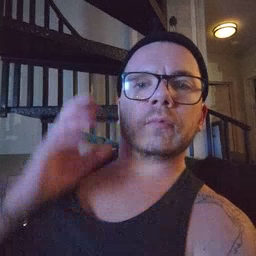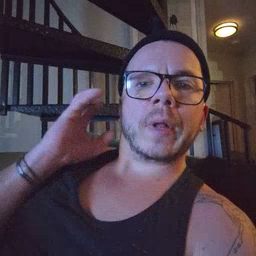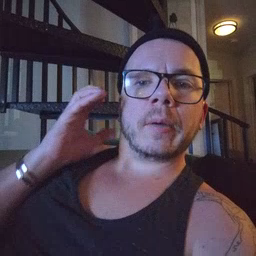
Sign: radio